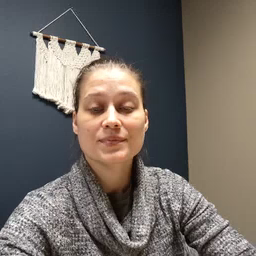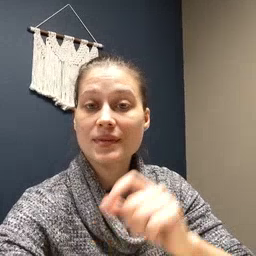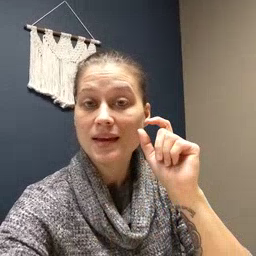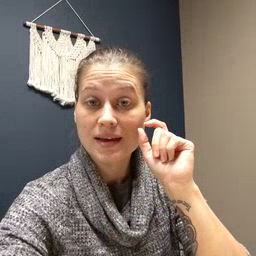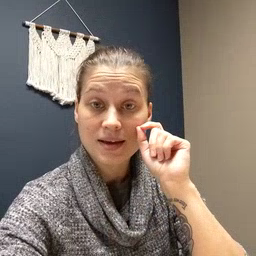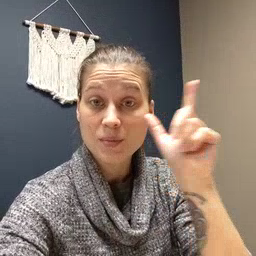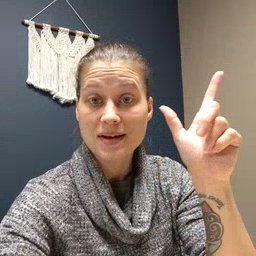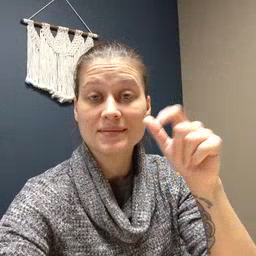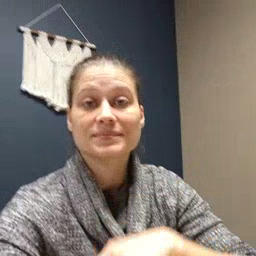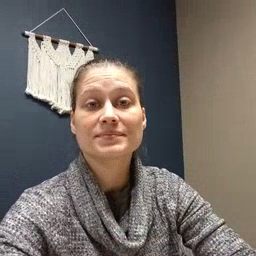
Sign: awake